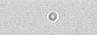
Label: camera_spot